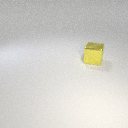
large yellow metal cube